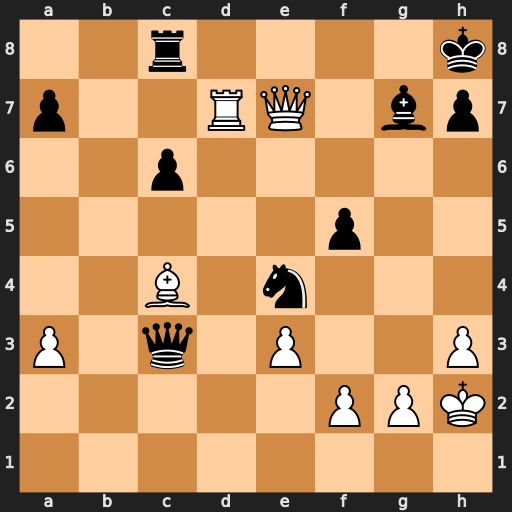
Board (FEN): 2r4k/p2RQ1bp/2p5/5p2/2B1n3/P1q1P2P/5PPK/8
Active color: w
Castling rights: -
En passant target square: -
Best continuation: Rd8+ Rxd8 Qxd8+ Bf8 Qxf8#